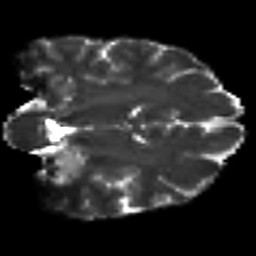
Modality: T2w
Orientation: coronal
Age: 37
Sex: female
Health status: healthy
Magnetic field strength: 3 T
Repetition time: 8.4 s
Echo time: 0.0926 s